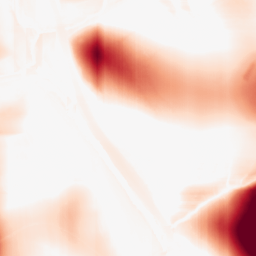
Category: morphological
Decomposition family: rolling_ball
Decomposition parameters: radius: 50
Upsampling method: bspline
Upsampling parameters: scale: 4
Upsampling scale: 4